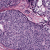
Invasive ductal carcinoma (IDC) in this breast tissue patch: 0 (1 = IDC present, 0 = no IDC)